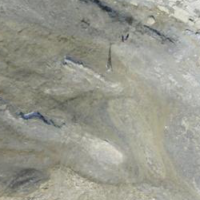
EUNIS habitat code: 48
Species observed at this site:
Saxifraga biflora